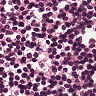
Metastatic tissue present: no